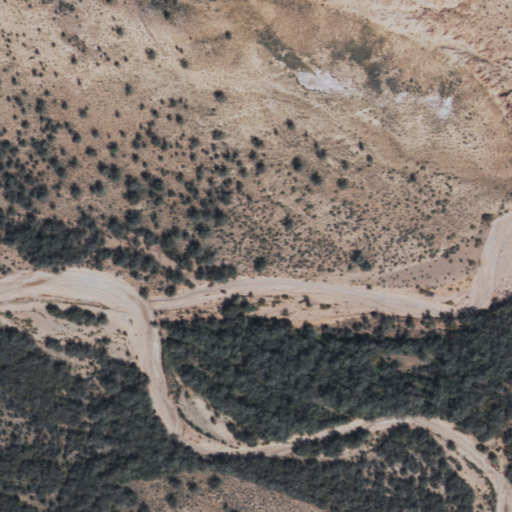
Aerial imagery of valley in Arizona named Band Valley containing shrub, herbaceous wetlands, and woody wetlands